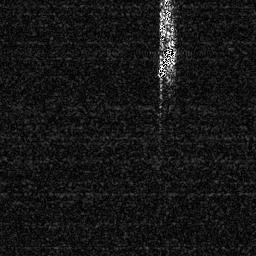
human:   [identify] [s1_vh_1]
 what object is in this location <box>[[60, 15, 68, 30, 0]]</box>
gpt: <ref>1 medium ship at the top</ref>